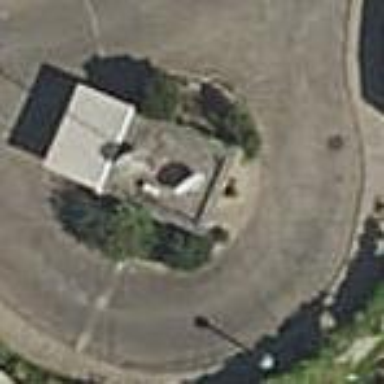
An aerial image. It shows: Roundabout on living street.